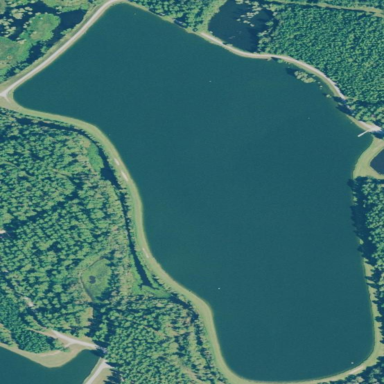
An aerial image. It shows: Natural reservoir of water.